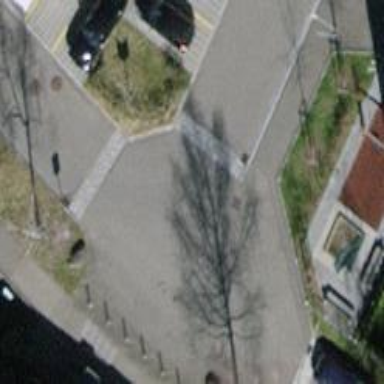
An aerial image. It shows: Traffic calming table.